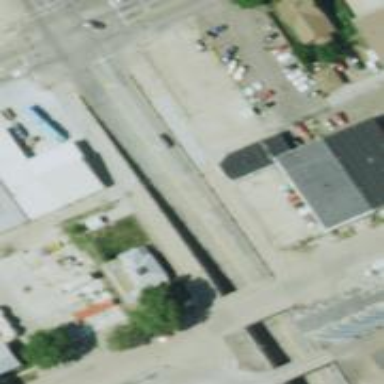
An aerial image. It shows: Alley classified as service road.